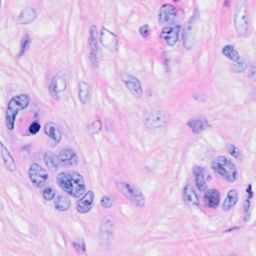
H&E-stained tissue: Breast